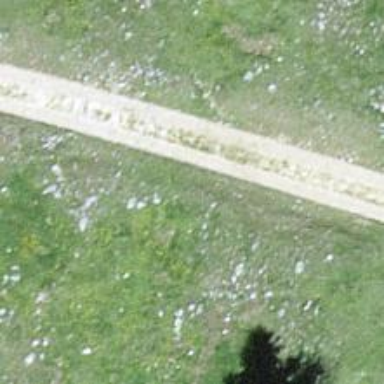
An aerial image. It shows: Track with grade 3 tracktype.